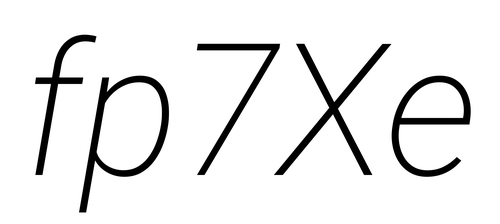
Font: Roboto-Italic_ExtraLight_Italic